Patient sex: M
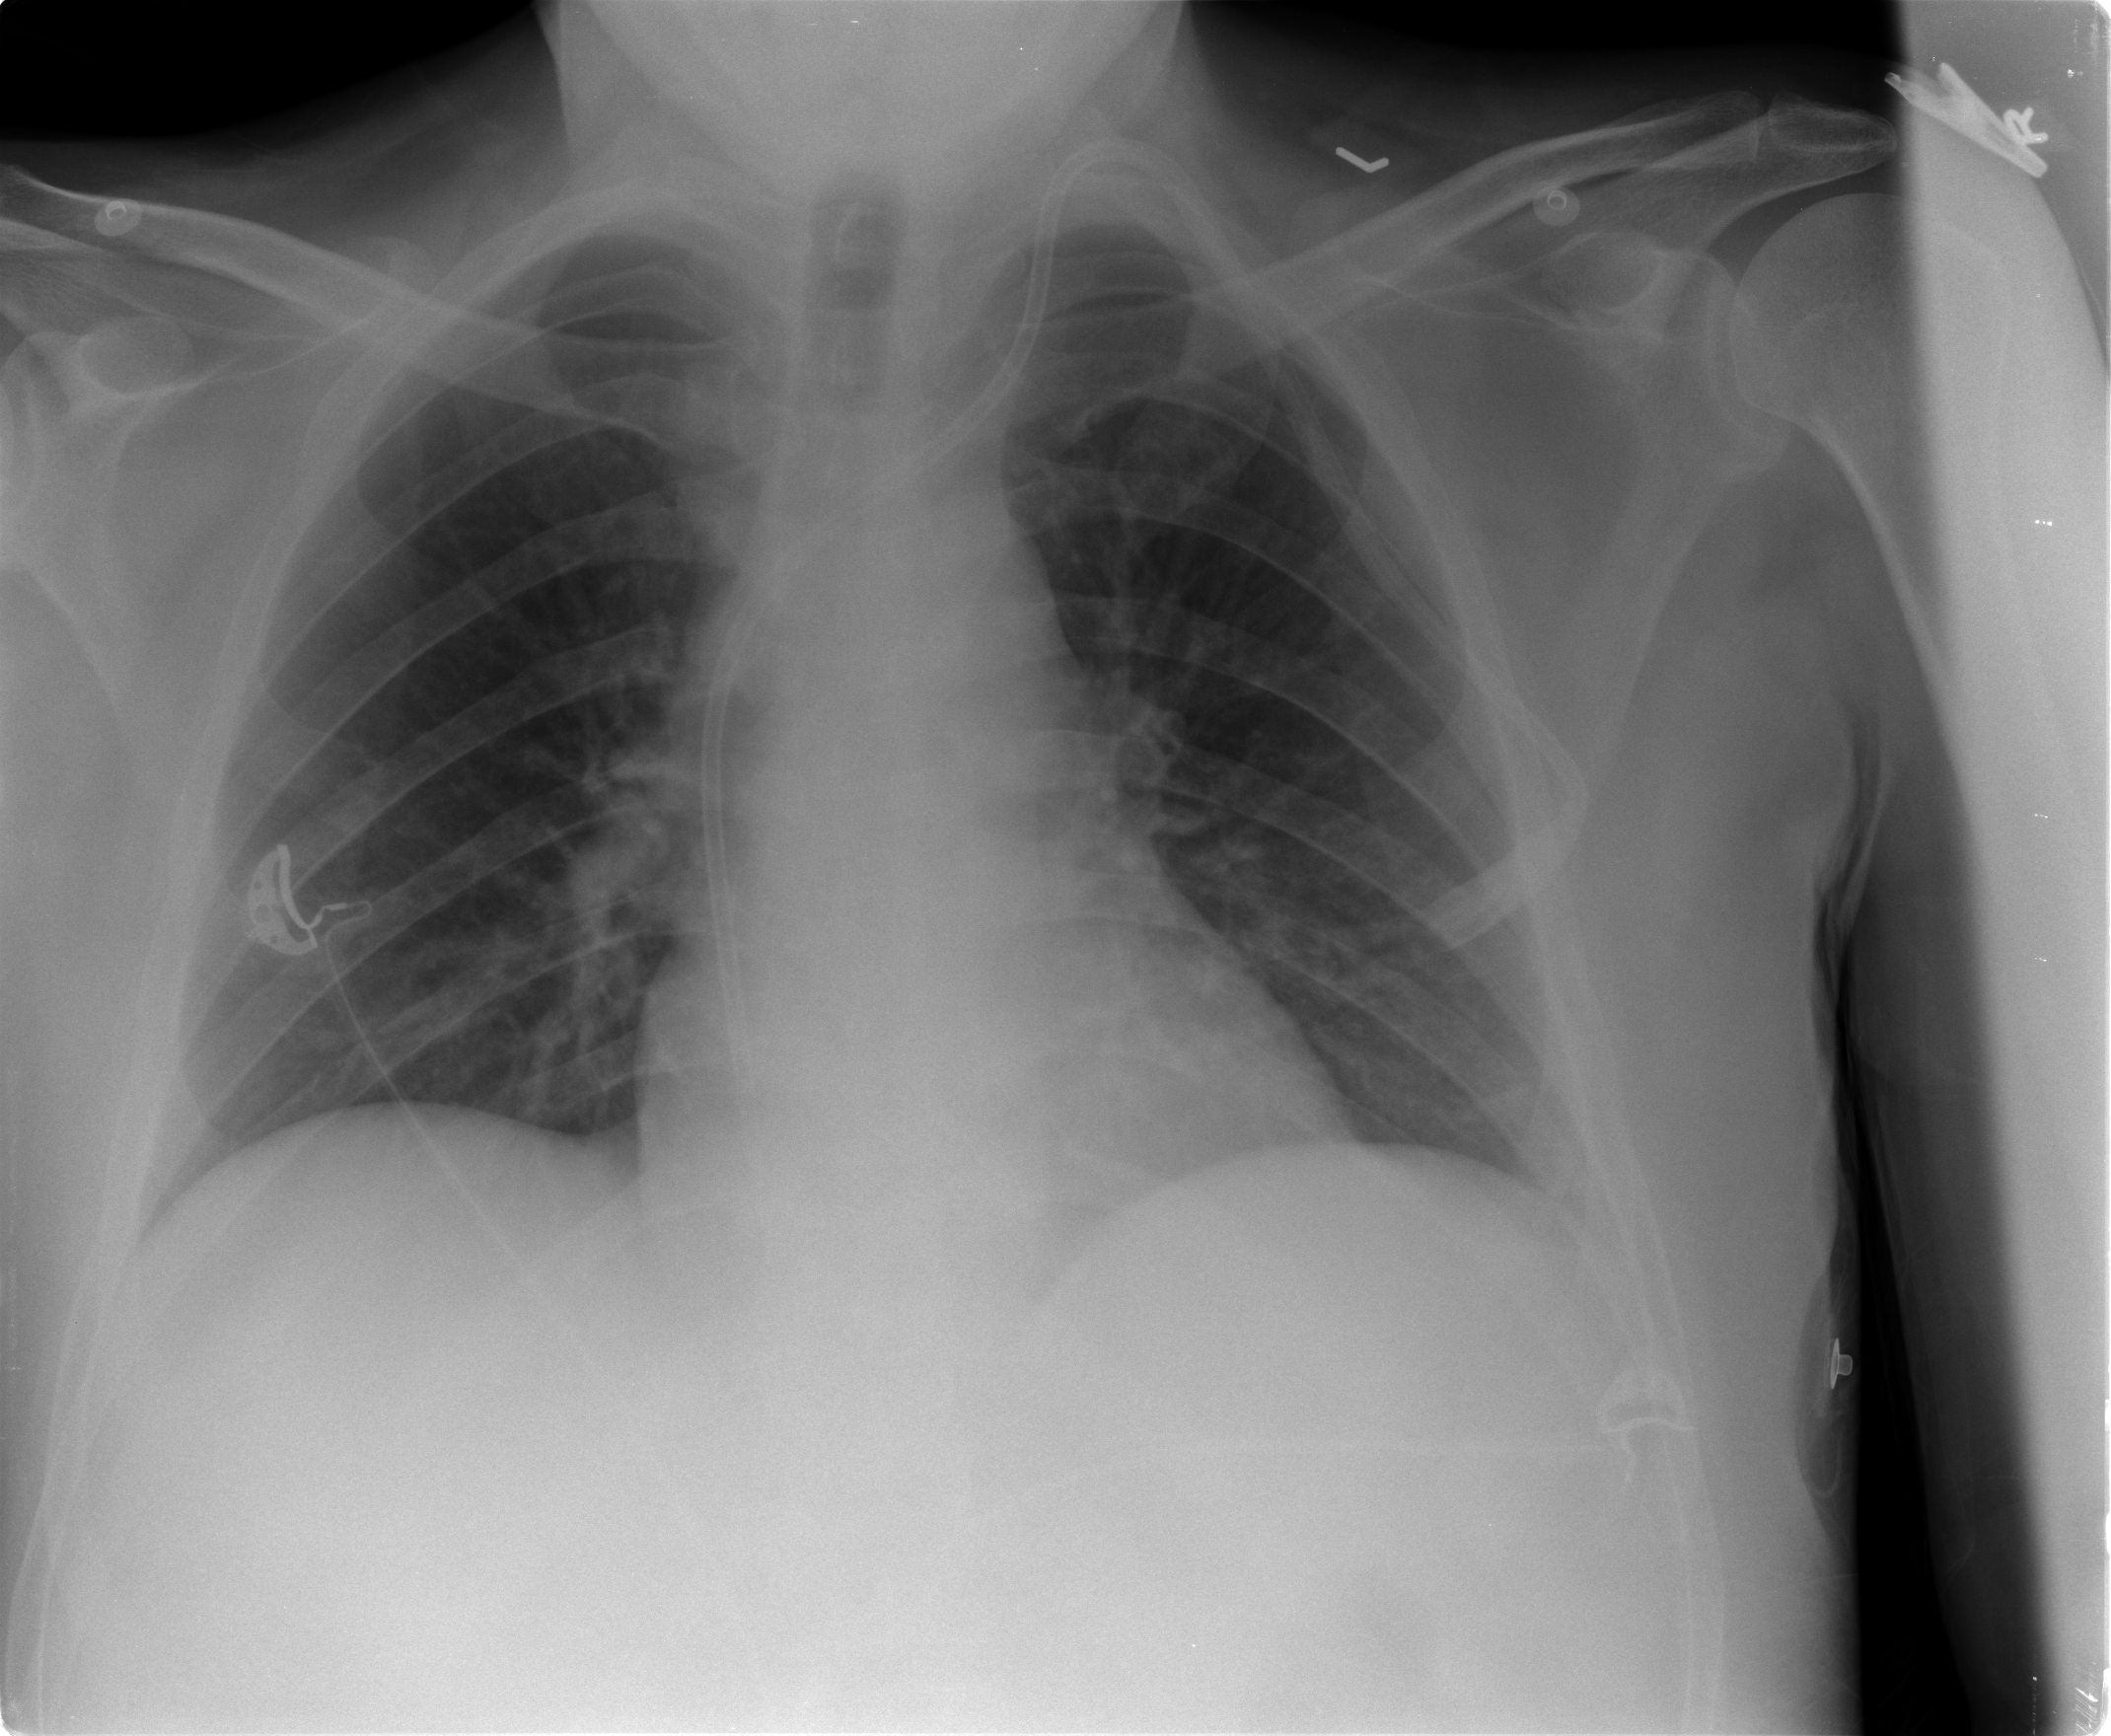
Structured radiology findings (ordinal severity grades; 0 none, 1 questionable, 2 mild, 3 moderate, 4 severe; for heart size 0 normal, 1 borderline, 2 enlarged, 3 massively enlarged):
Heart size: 0
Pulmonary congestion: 0
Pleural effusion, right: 0
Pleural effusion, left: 0
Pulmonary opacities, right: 0
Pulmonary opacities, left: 0
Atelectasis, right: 0
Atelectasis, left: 1